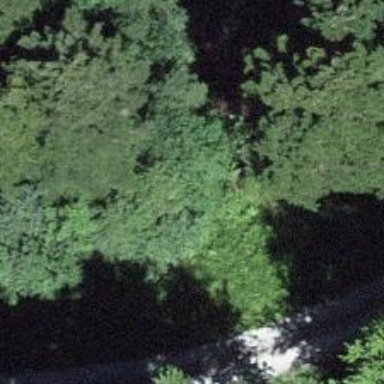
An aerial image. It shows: Culvert tunnel.